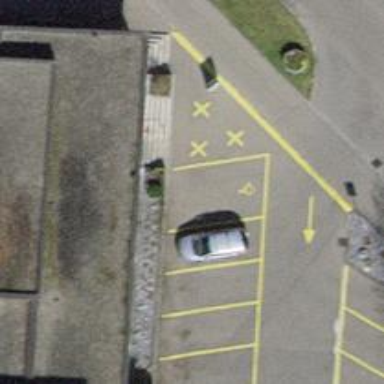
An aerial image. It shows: Designated parking space for disabled individuals.